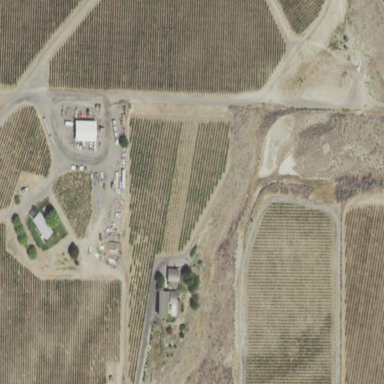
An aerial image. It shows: Vineyard growing grapes.